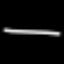
Label: line